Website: home-depot
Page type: delivery-shipping
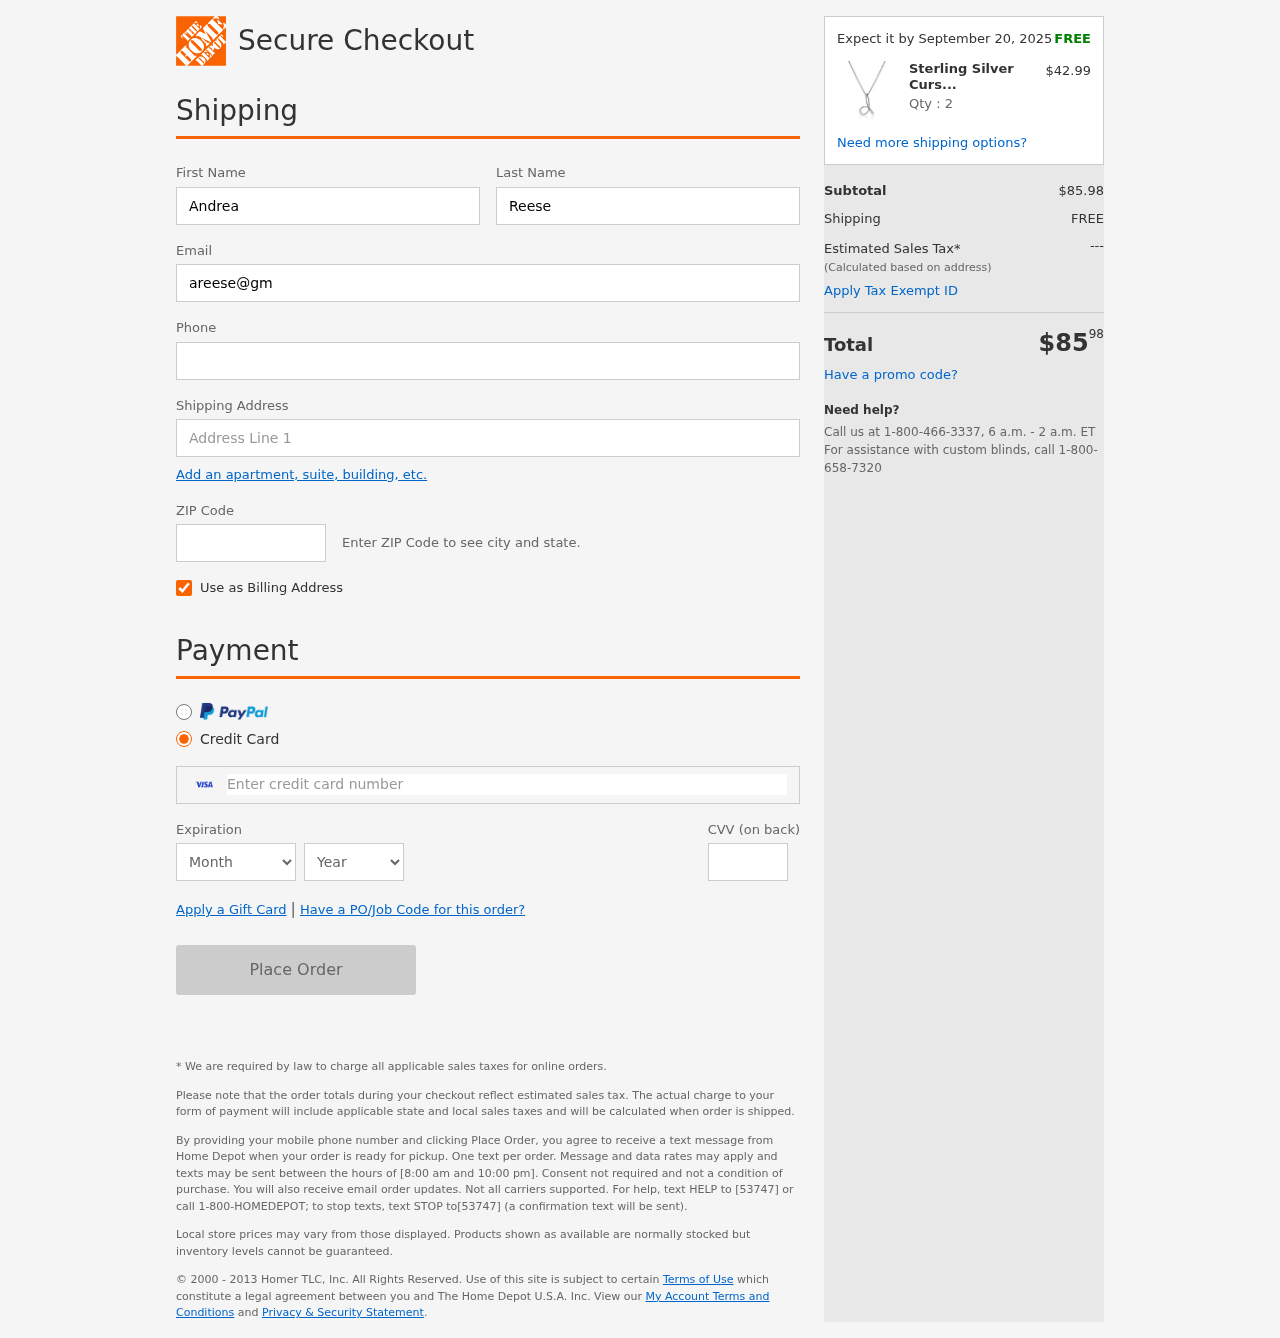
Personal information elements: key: PII_CARD_CVV
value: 039
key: PII_CARD_EXPIRY_MONTH
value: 09
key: PII_CARD_EXPIRY_YEAR
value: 26
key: PII_CARD_NUMBER
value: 4796 4973 1636 1482
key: PII_EMAIL
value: areese@gmail.com
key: PII_FIRSTNAME
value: Andrea
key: PII_LASTNAME
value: Reese
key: PII_PHONE
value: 8036939069
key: PII_POSTCODE
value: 65409
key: PII_STREET
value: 4872 Antonio Wells Apt. 778
Product elements: key: PRODUCT1_NAME
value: Sterling Silver Cursive Script Initial "D" Pendant Necklace, 18"
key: PRODUCT1_PRICE
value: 42.99
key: PRODUCT1_QUANTITY
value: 2
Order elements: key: ORDER_DELIVERY_DATE
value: Expect it by September 20, 2025
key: ORDER_SUBTOTAL
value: $85.98
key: ORDER_SHIPPING_COST
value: FREE
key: ORDER_TOTAL
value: $8598